Aerial crown-view tile of a tropical tree (Barro Colorado Island, Panama), acquired 20250616:
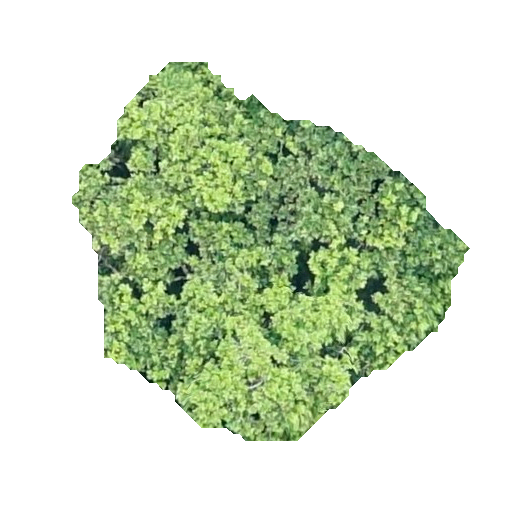
Species: Anacardium excelsum
GBIF accepted scientific name: Anacardium excelsum
Crown area: 139.12 m²